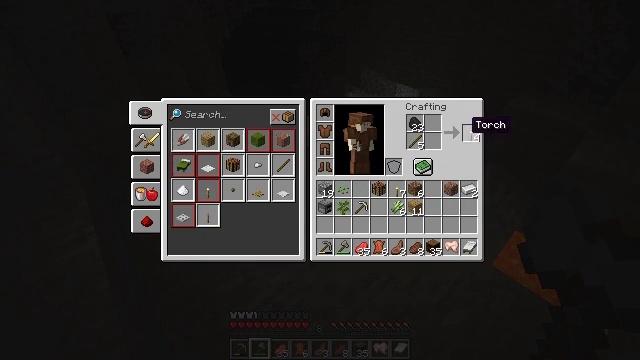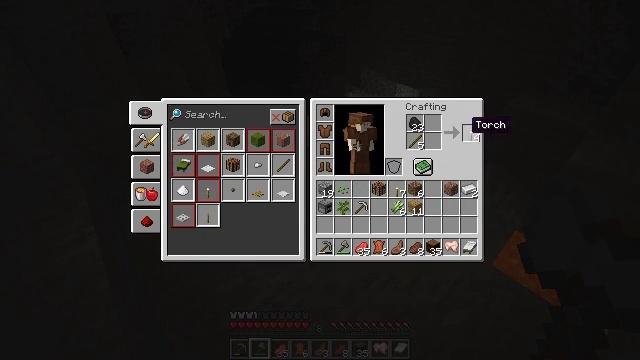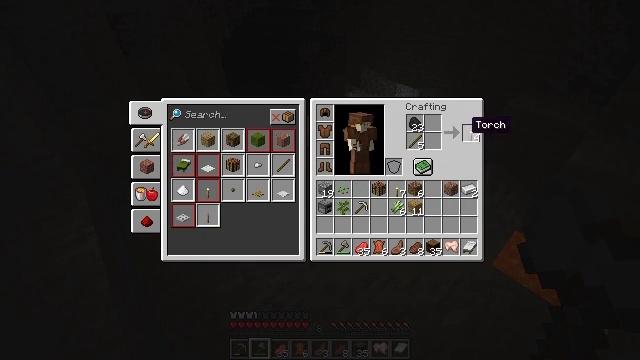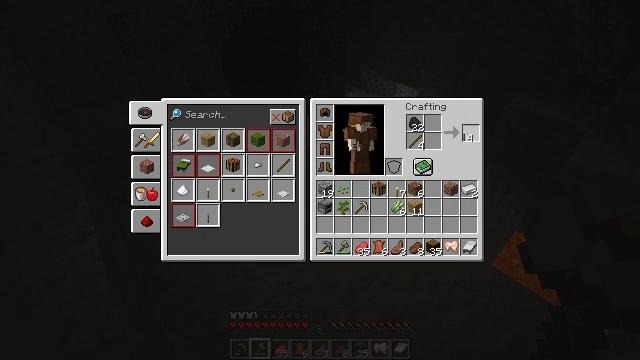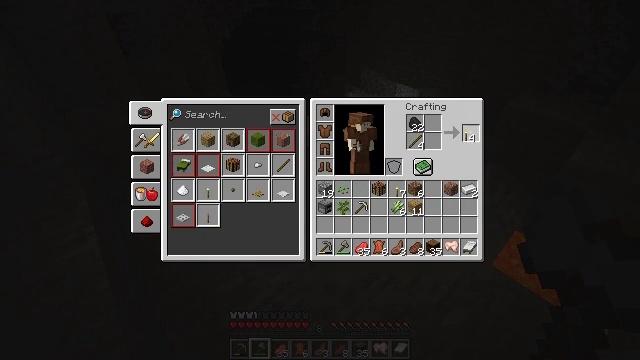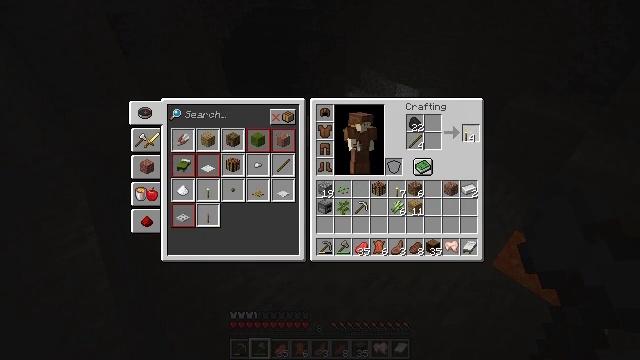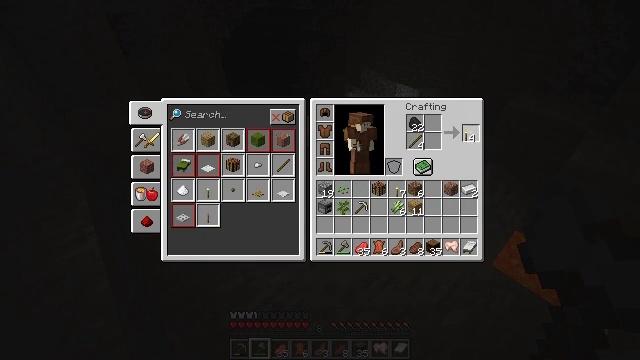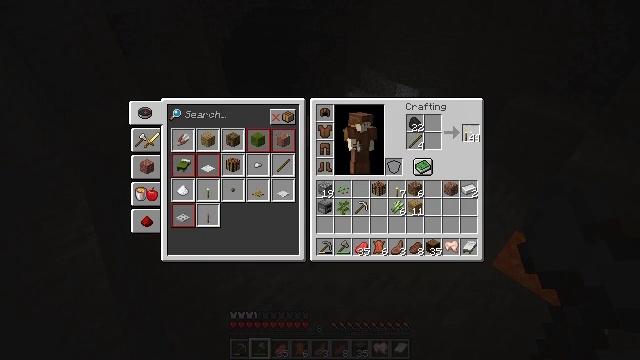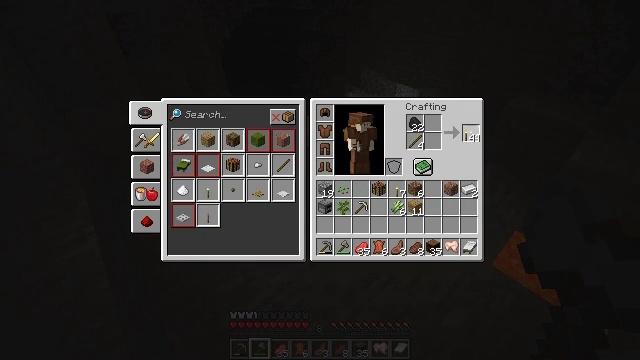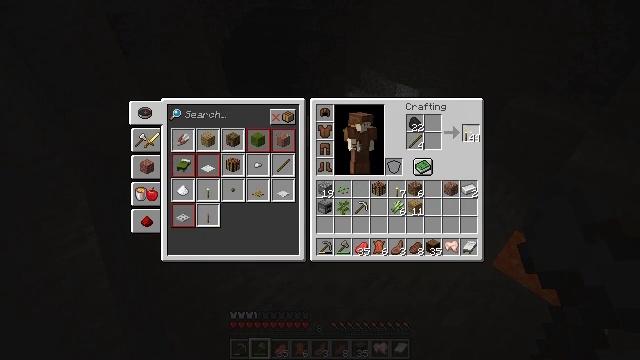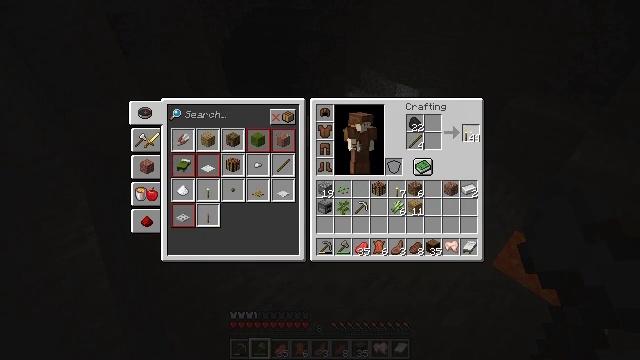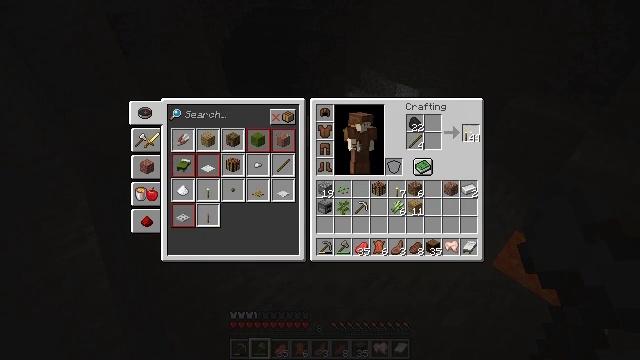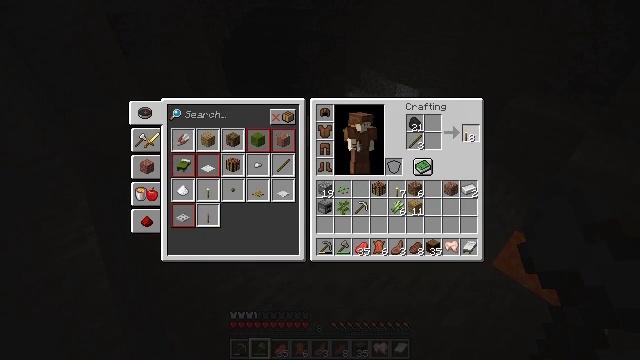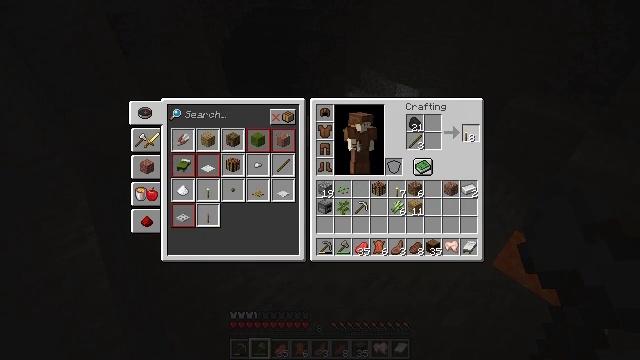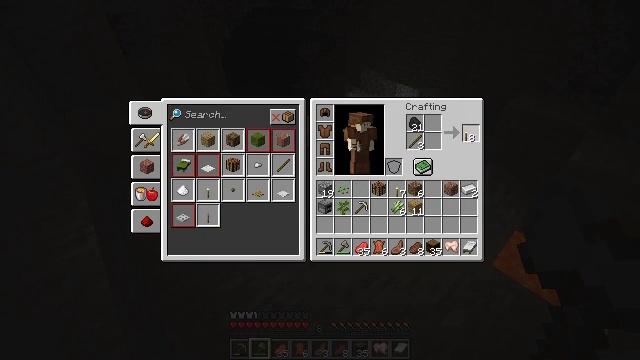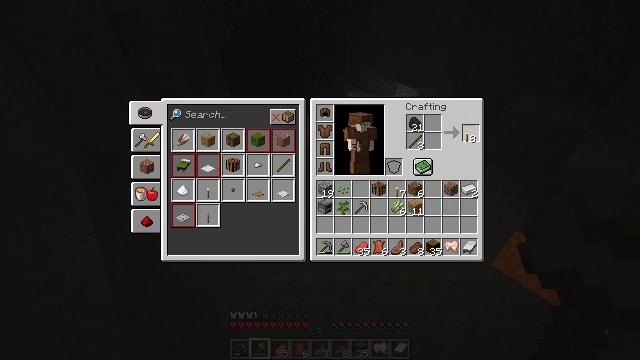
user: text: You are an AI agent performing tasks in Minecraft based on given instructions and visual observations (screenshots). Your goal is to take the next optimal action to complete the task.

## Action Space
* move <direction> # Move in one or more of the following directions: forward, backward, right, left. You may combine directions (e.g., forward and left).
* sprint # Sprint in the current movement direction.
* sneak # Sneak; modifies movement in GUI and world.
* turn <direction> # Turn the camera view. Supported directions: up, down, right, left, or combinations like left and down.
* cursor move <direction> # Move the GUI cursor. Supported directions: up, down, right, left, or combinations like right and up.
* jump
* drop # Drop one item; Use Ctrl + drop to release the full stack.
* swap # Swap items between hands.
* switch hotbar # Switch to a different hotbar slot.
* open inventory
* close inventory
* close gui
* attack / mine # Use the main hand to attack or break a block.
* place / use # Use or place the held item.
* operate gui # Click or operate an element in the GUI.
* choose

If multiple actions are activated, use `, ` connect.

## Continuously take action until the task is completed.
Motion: motion action
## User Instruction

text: Combine sticks and coal in the crafting table to make a torch.
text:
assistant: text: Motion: no_op
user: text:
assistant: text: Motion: no_op
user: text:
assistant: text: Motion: operate gui
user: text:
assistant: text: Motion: operate gui
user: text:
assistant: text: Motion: operate gui
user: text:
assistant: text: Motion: operate gui
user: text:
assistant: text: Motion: no_op
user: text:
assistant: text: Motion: operate gui
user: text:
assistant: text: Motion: operate gui
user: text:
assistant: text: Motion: operate gui
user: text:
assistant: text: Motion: operate gui
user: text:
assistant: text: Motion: no_op
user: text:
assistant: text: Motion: no_op
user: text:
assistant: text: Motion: no_op
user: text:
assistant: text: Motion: no_op
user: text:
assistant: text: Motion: no_op
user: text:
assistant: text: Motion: no_op
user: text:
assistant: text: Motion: no_op
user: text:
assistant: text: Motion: no_op
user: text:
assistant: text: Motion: operate gui
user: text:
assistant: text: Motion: operate gui
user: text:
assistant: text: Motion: operate gui
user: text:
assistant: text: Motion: no_op
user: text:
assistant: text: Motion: no_op
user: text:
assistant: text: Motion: no_op
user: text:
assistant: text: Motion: no_op
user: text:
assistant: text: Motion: no_op
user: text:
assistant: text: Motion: no_op